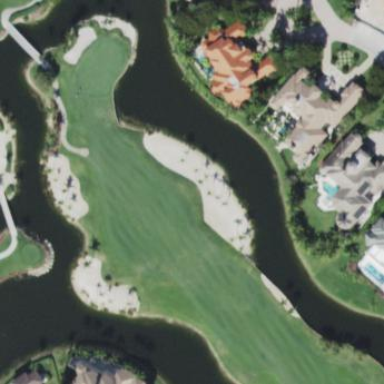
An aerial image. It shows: Golf bunker filled with sandy terrain.